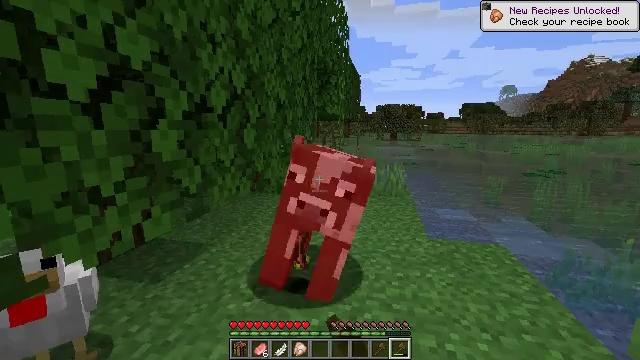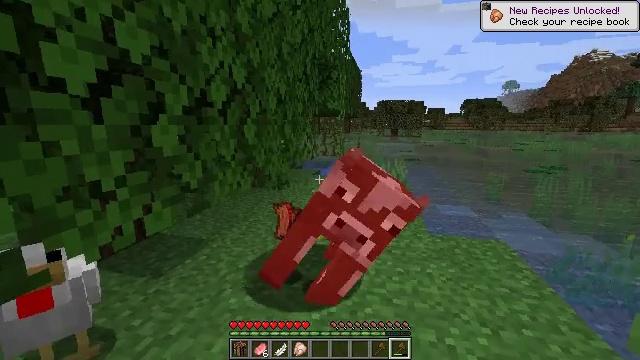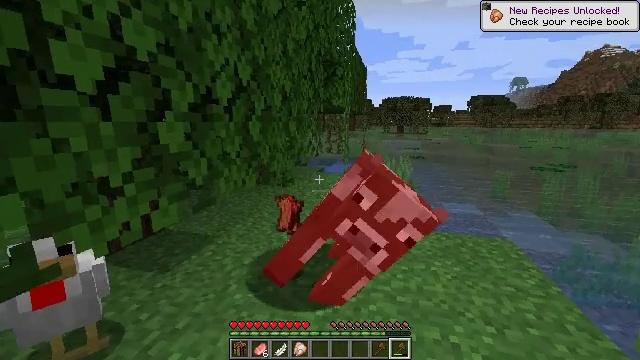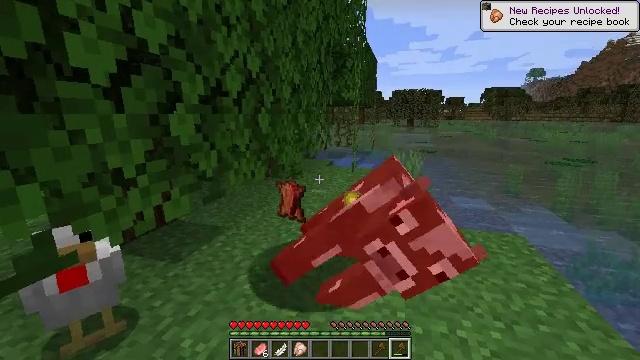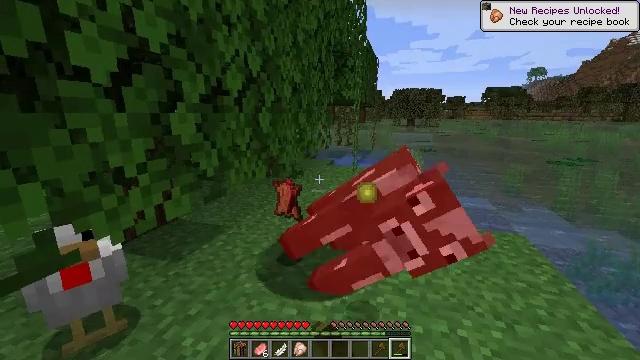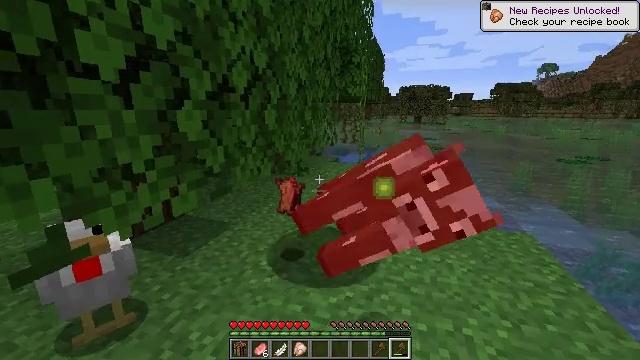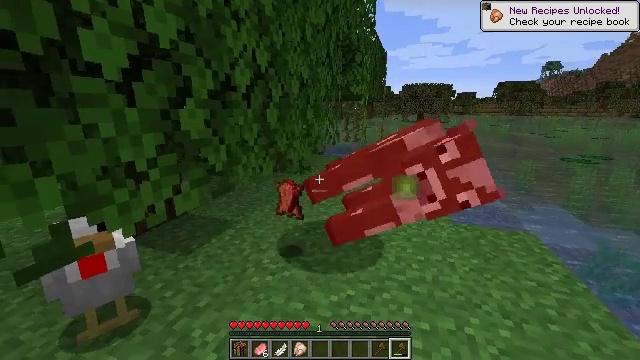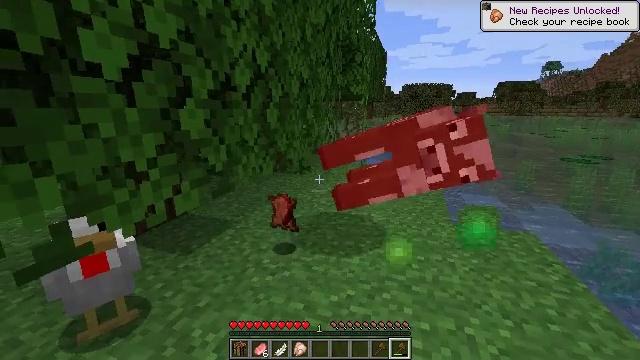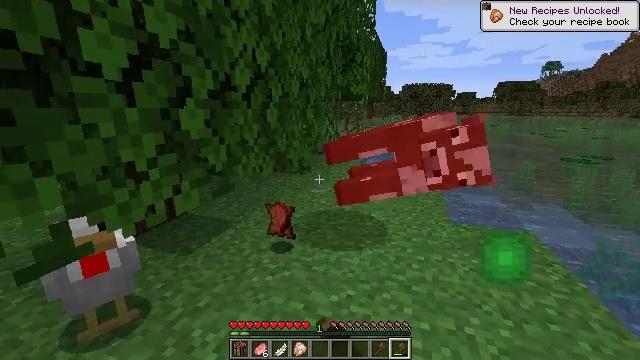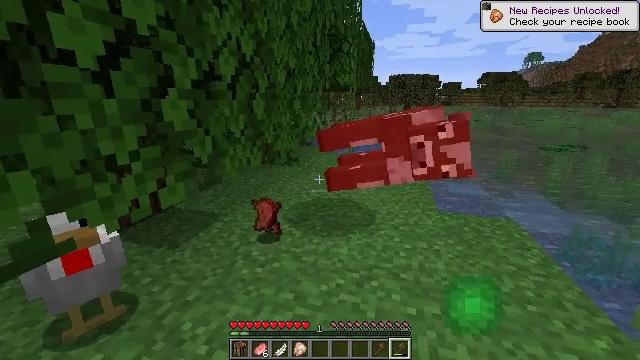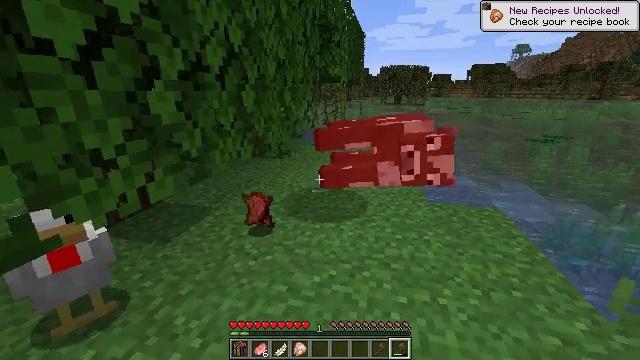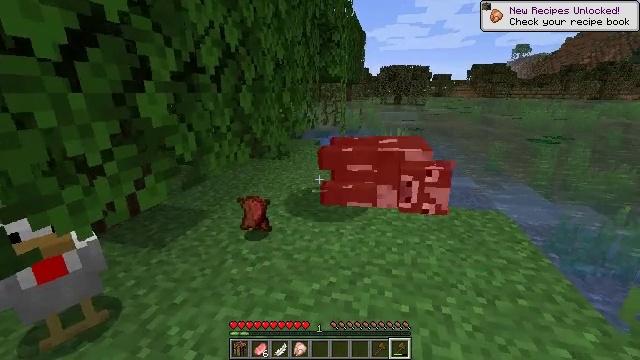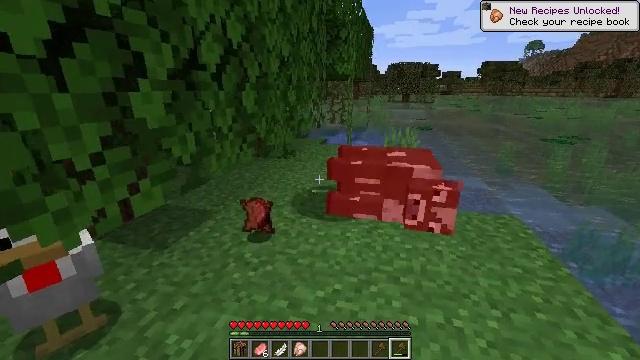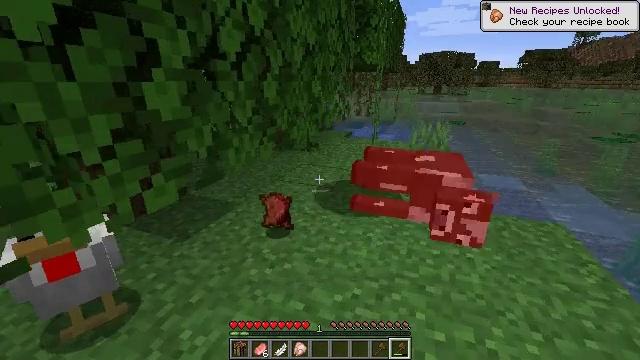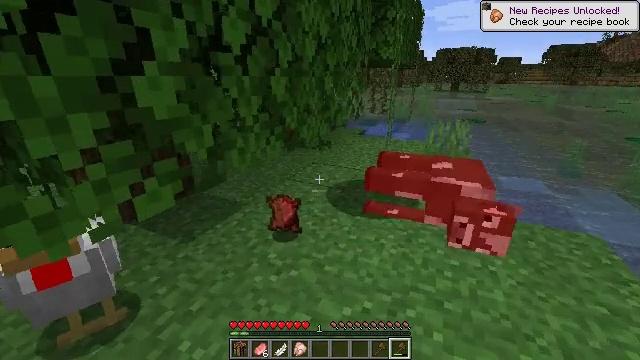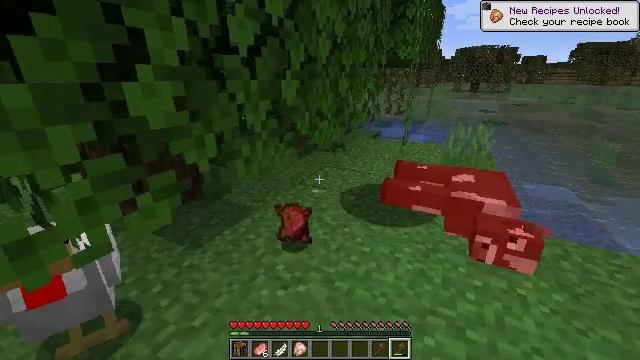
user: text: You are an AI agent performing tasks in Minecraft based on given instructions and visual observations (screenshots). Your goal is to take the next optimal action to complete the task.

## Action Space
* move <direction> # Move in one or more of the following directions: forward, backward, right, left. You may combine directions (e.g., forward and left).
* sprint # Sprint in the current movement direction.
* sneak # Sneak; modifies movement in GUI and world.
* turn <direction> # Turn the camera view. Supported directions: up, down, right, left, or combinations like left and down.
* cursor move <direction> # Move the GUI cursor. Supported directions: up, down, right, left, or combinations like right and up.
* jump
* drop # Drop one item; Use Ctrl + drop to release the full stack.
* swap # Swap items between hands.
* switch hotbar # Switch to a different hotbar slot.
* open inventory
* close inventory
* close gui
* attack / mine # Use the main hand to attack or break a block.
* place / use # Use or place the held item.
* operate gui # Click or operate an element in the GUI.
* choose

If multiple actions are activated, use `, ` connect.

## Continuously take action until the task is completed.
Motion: motion action
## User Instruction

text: Hunt a chicken.
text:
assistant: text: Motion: attack / mine
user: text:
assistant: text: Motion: turn left
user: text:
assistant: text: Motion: turn left and down, attack / mine
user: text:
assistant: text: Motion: attack / mine
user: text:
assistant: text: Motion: turn left, attack / mine
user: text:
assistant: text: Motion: no_op
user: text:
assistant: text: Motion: attack / mine
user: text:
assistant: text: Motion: attack / mine
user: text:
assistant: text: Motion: turn right and down, attack / mine
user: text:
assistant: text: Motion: turn right and down
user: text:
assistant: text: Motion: move forward
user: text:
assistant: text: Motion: move forward, turn left
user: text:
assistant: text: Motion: move forward, turn left and down
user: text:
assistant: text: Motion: move forward, turn left
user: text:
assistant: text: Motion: move forward, turn left
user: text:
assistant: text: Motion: move forward, turn left
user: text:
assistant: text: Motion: move forward, turn left
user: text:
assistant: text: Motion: move forward, turn left
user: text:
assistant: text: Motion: move forward, turn left
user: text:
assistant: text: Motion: move forward and move right, turn left
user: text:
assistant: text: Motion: move forward and move right, turn left and down
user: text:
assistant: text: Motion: move forward and move right, turn left and down
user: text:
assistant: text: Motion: move forward and move right, turn left and down
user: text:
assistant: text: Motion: move forward and move right, turn left and down
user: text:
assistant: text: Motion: move forward and move right, turn left
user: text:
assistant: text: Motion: turn left
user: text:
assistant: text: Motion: turn left
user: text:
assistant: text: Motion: turn left
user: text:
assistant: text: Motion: turn left
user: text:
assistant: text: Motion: turn left